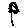
Label: flower